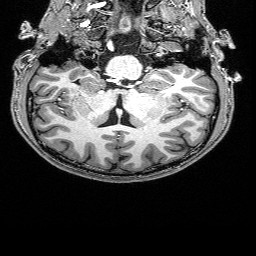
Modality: T1w
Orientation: sagittal